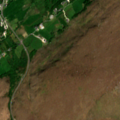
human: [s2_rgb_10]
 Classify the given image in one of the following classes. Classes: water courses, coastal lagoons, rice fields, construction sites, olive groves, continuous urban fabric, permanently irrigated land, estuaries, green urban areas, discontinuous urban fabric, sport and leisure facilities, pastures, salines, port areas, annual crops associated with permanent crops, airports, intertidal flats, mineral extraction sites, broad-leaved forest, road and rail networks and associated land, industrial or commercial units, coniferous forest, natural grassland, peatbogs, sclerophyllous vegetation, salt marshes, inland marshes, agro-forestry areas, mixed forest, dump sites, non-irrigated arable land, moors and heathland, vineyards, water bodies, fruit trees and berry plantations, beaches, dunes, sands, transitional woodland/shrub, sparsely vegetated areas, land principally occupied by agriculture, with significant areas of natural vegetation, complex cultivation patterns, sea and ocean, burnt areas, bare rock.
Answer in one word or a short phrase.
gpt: land principally occupied by agriculture, with significant areas of natural vegetation, peatbogs